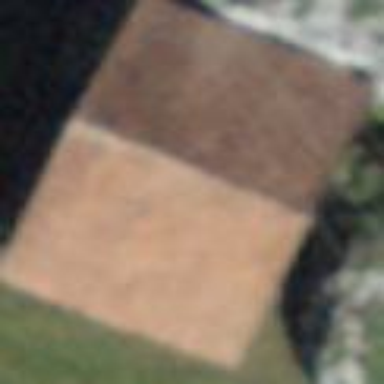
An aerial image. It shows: Rural barn.